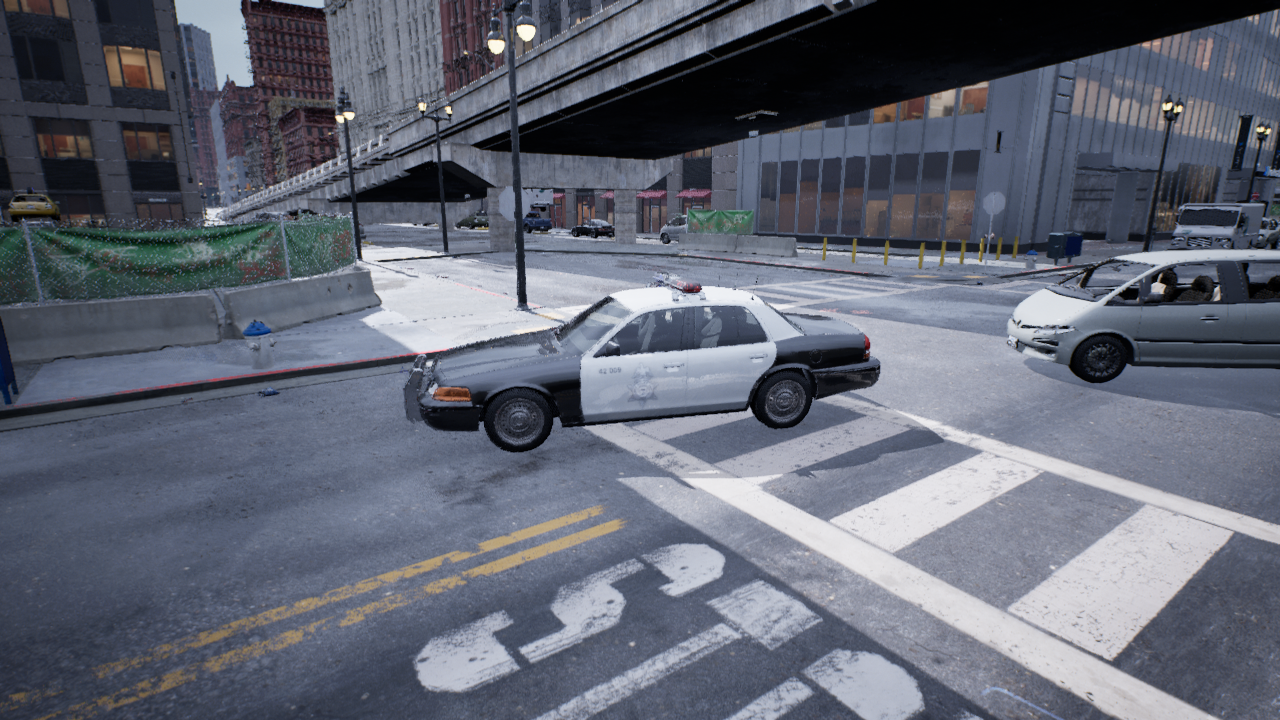
Venue: intersection
Lighting: overcast
Vehicle rig: sedan